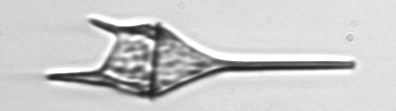
Label: Tripos_lineatus